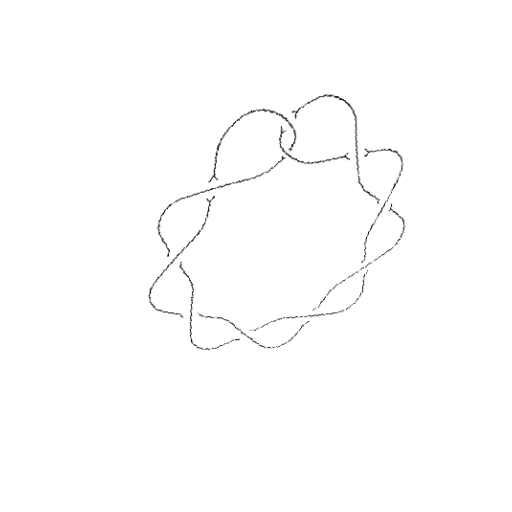
Crossing number: 10